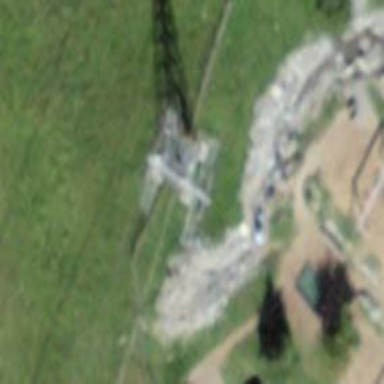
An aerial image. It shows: Pylon for aerialway.